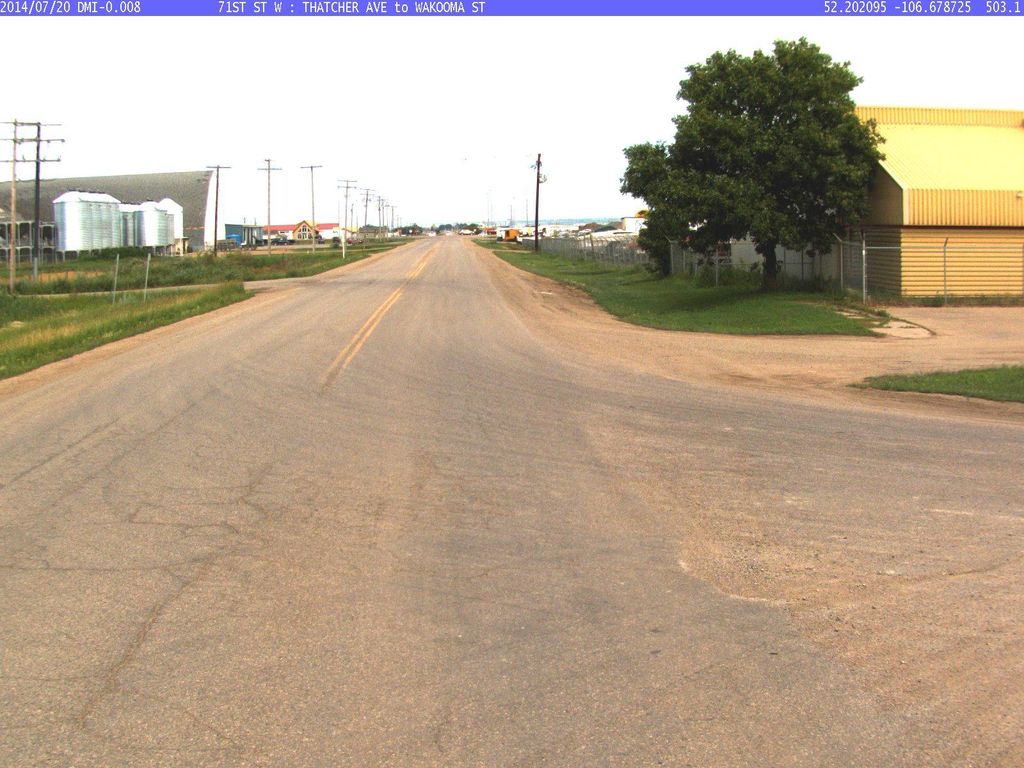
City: saskatoon